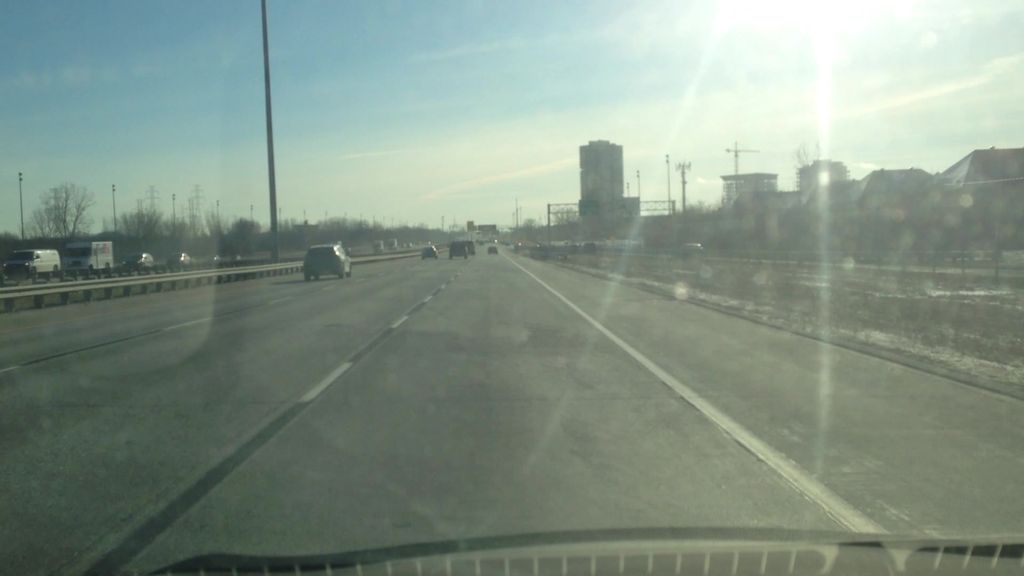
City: montreal